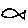
Label: fish